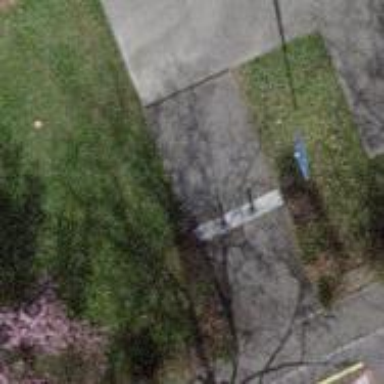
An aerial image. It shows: Rising bollard barrier.